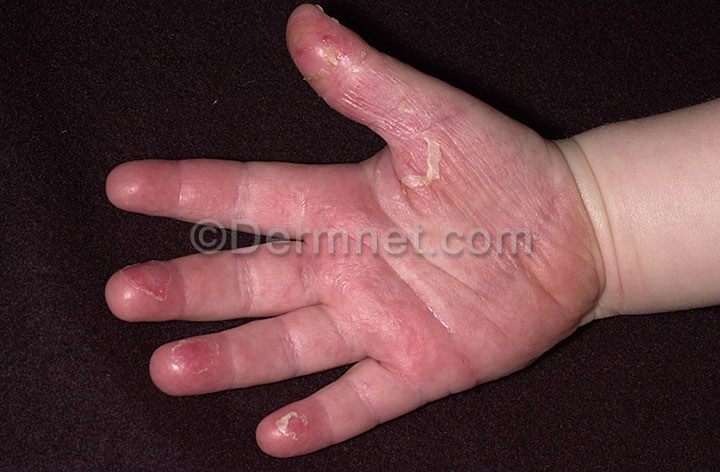
Disease: Exanthems and Drug Eruptions